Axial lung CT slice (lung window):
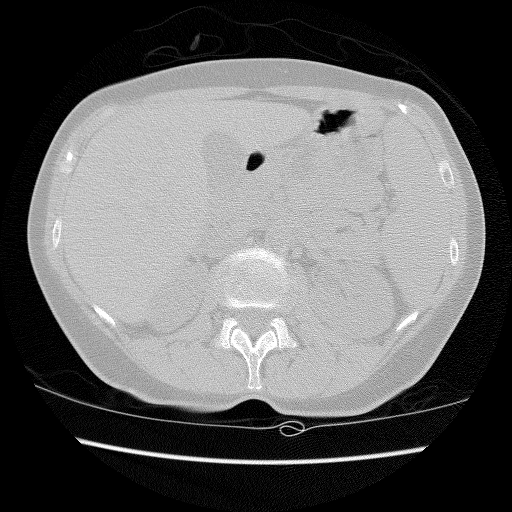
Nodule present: no